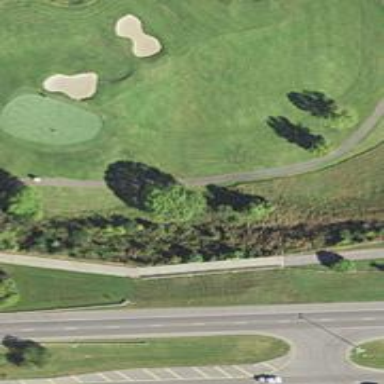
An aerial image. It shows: Path designated for golf carts.